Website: apple
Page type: order-returns
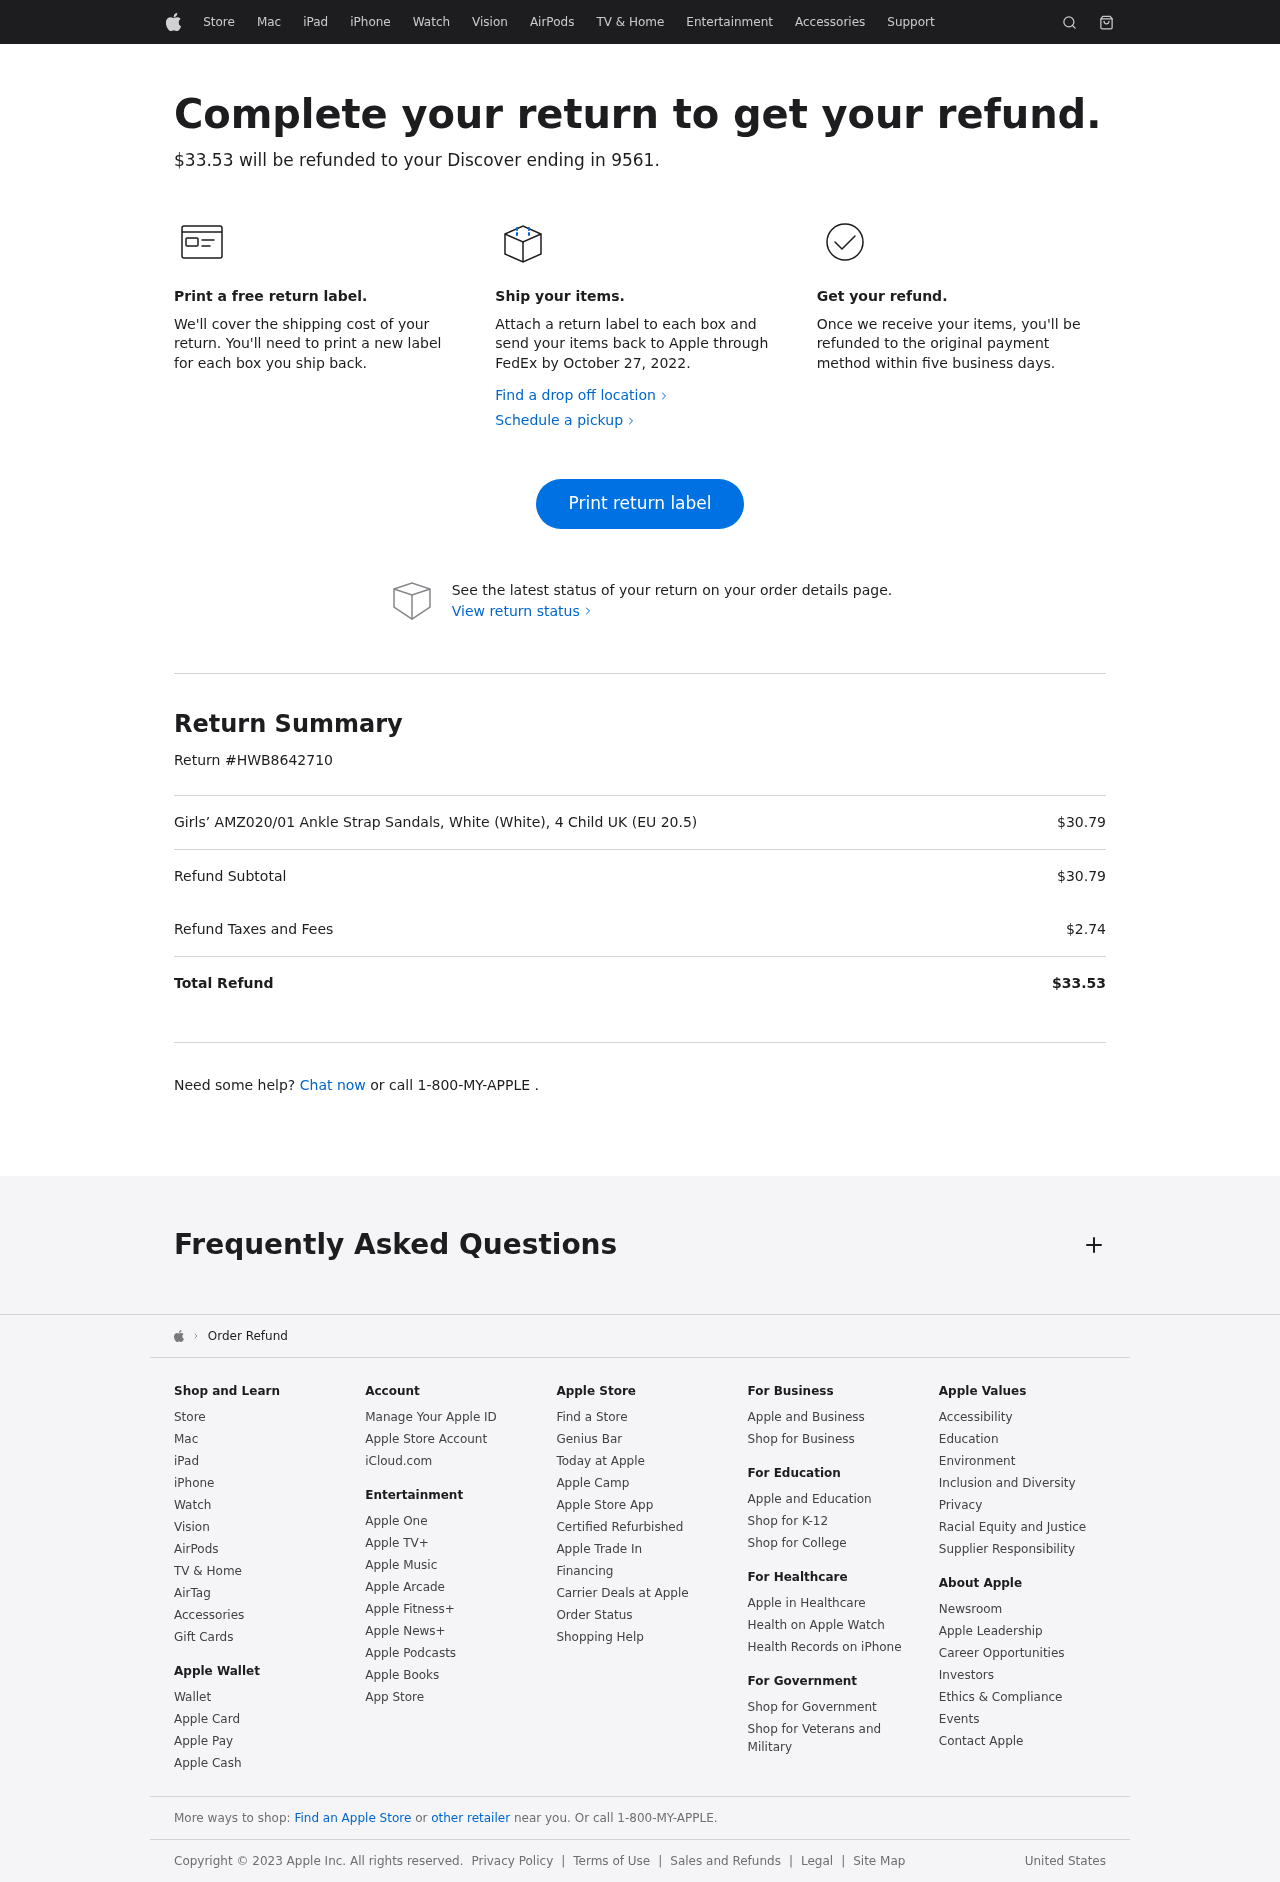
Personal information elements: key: PII_CARD_LAST4
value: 9561
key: PII_CARD_TYPE
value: Discover
Product elements: key: PRODUCT1_NAME
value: Girls’ AMZ020/01 Ankle Strap Sandals, White (White), 4 Child UK (EU 20.5)
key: PRODUCT1_PRICE
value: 30.79
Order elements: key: ORDER_TOTAL
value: $33.53
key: ORDER_RETURN_BY_DATE
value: October 27, 2022
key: ORDER_RETURN_ID
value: HWB8642710
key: ORDER_SUBTOTAL
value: $30.79
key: ORDER_TAX
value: $2.74